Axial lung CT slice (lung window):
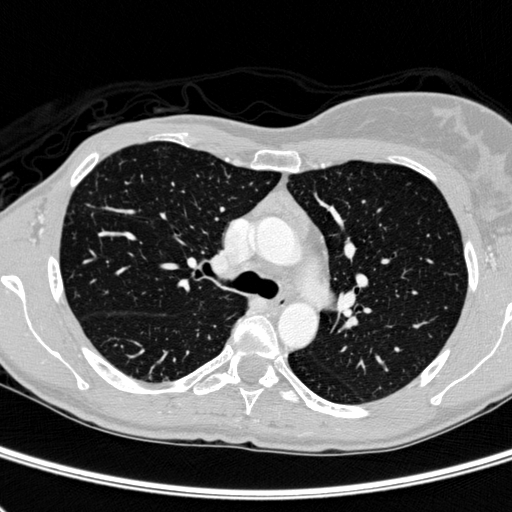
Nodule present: no